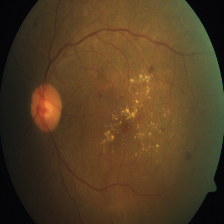
Diabetic retinopathy grade: Severe